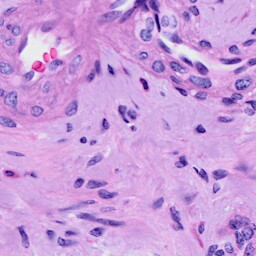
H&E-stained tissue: Cervix